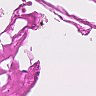
Metastatic tissue present: no